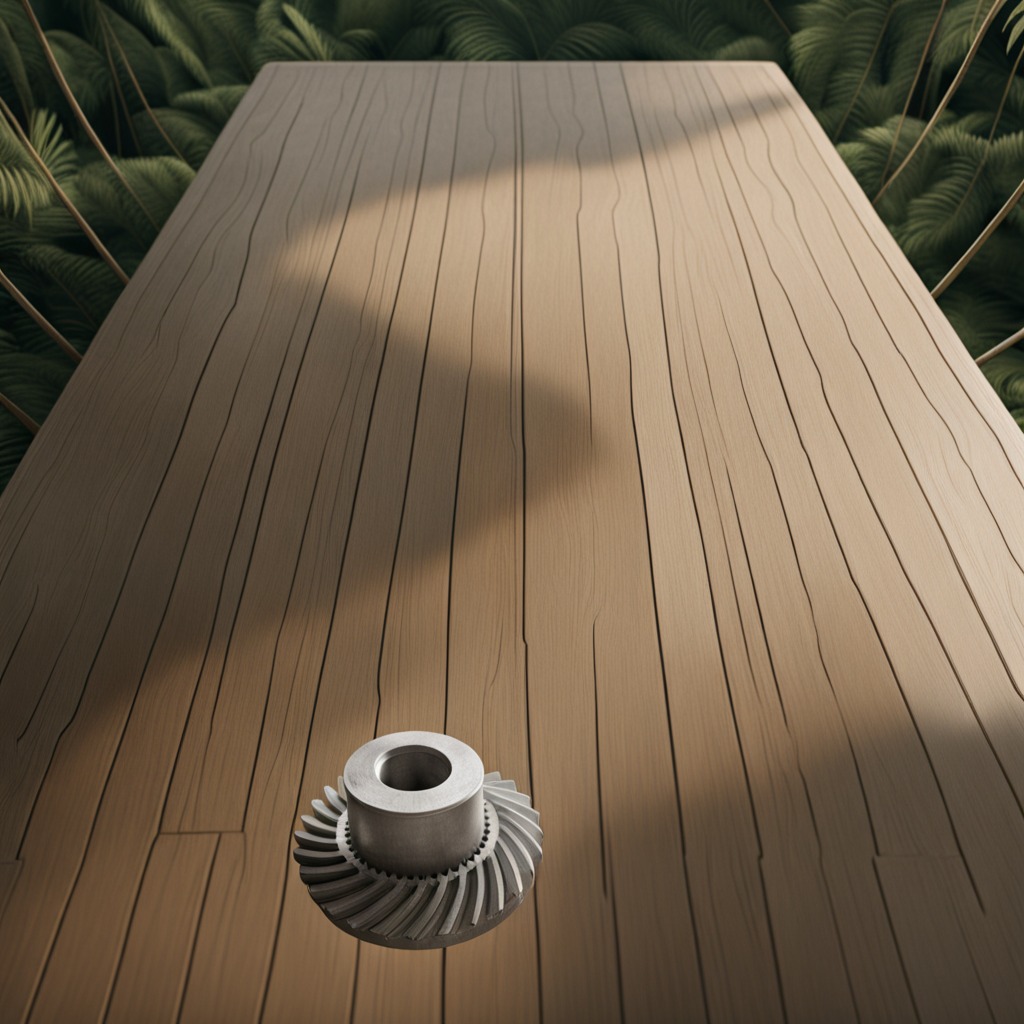
A steel gear with teeth lies on a wooden table inside a jungle field workshop tent humid ambient light worn but